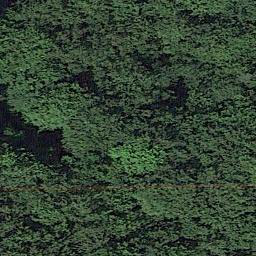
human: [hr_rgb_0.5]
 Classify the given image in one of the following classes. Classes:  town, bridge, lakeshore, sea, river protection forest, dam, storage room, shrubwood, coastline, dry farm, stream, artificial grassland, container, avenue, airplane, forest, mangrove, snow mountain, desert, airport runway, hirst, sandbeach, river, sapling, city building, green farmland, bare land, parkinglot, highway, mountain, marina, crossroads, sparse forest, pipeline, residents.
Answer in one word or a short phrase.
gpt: forest